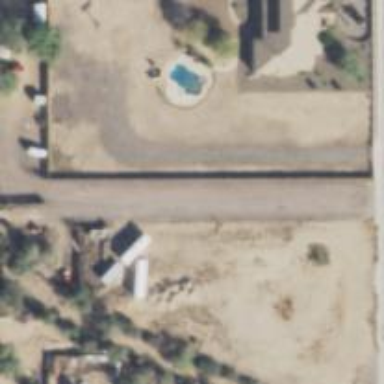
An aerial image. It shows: Driveway.